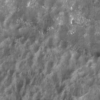
Label: not_dusty